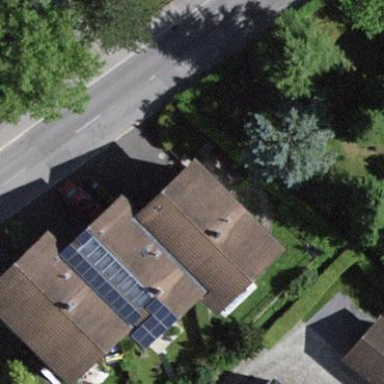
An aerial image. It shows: Semidetached house.